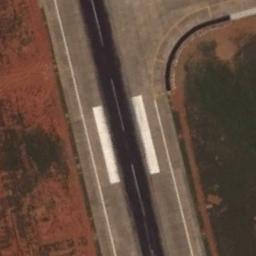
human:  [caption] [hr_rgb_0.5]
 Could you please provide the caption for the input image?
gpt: Next to the runway is brown bare ground with white short and thick markings on the runway .

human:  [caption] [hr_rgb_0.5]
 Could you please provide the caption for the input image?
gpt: The grass is around the runway .

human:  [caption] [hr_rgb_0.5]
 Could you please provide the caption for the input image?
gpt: The runway with two aiming point markings goes through the clearing .

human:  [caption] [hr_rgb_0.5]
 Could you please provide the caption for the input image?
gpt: The runway is on the bare land next to the grass .

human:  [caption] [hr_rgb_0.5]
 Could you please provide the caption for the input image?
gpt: There are green and brown meadows beside the runway .